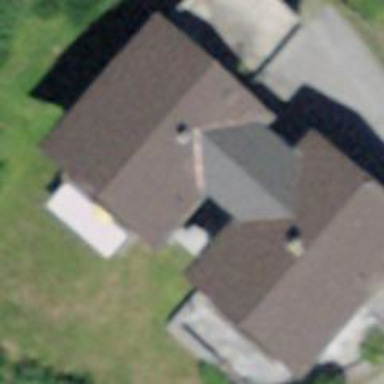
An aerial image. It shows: Simple and straightforward house.